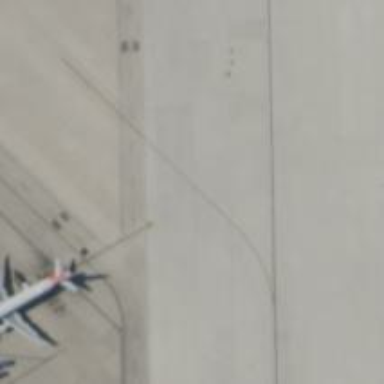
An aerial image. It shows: Image of taxiway at airport.